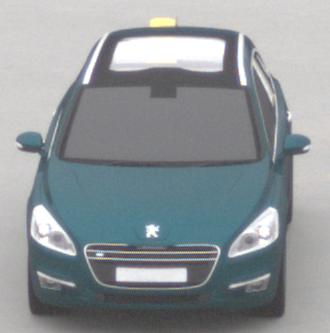
Make: Peugeot
Model: 508 SW 120 VTi
Detailed model: 508 (I) SW
Model produced from: 2011/03
Model produced until: 2014/05
Doors: 5
Color: blue
Road condition: dry road
Daytime: midday
Contrast: low contrast